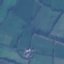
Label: Pasture